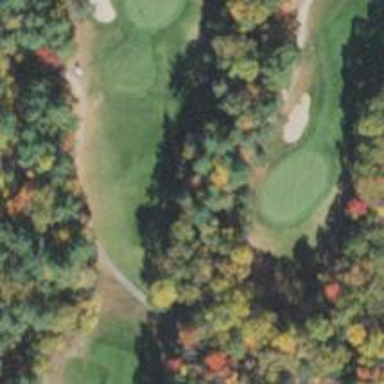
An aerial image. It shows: Golf tee.